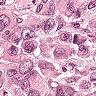
Metastatic tissue present: yes